Field crop: tomato
Growth stage: 1
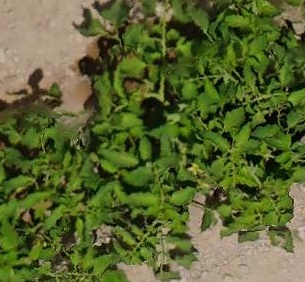
Species: tomato